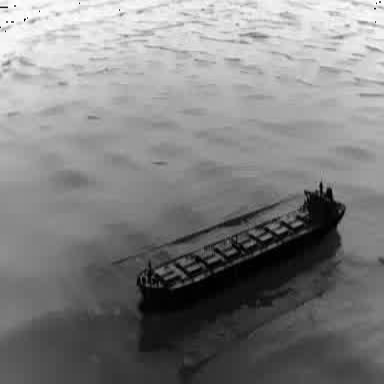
There is a liner in the infrared image.